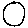
Label: circle